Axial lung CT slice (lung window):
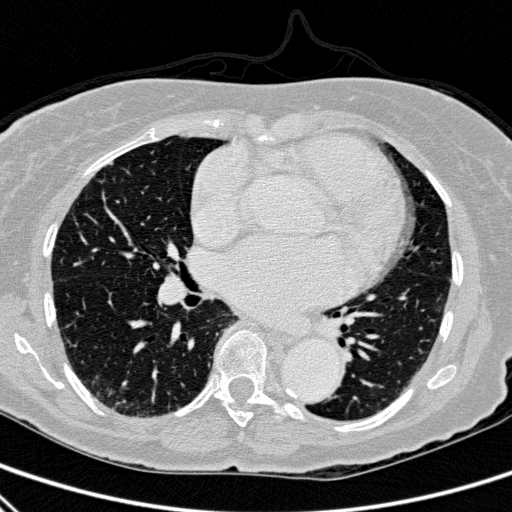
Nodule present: no